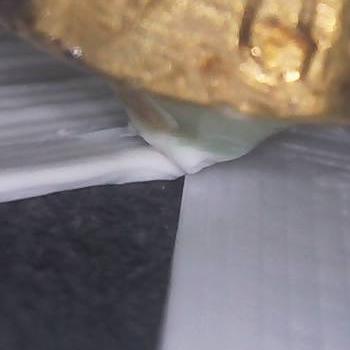
Flow rate: 252%